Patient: sex M, age 71
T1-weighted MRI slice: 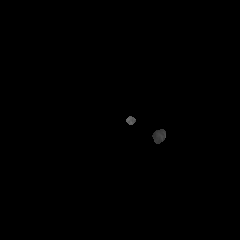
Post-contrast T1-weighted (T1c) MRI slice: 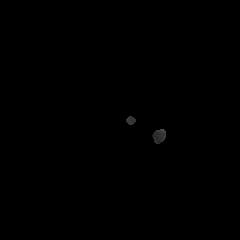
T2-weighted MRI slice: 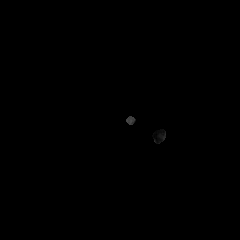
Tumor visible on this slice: no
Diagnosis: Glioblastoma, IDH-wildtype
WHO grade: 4